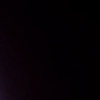
Label: space